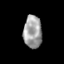
Tissue: skin
Cell type: Epithelial cells
Senescence score: 0.2065
Nuclear area (px): 588
Mean DAPI intensity: 159.304